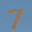
Label: 7